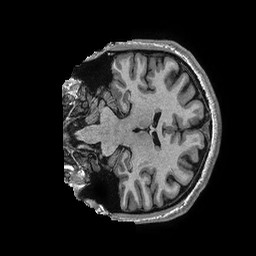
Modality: T1w
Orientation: coronal
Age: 26
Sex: male
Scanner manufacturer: ge
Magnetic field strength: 3 T
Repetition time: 0.006952 s
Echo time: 0.00292 s